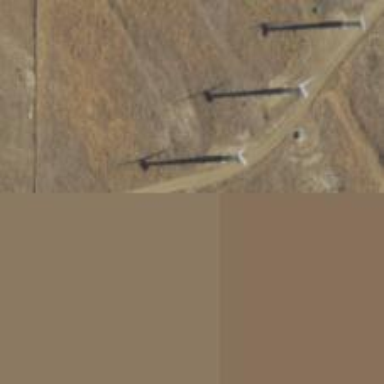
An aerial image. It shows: Wind generator powered by wind turbine.